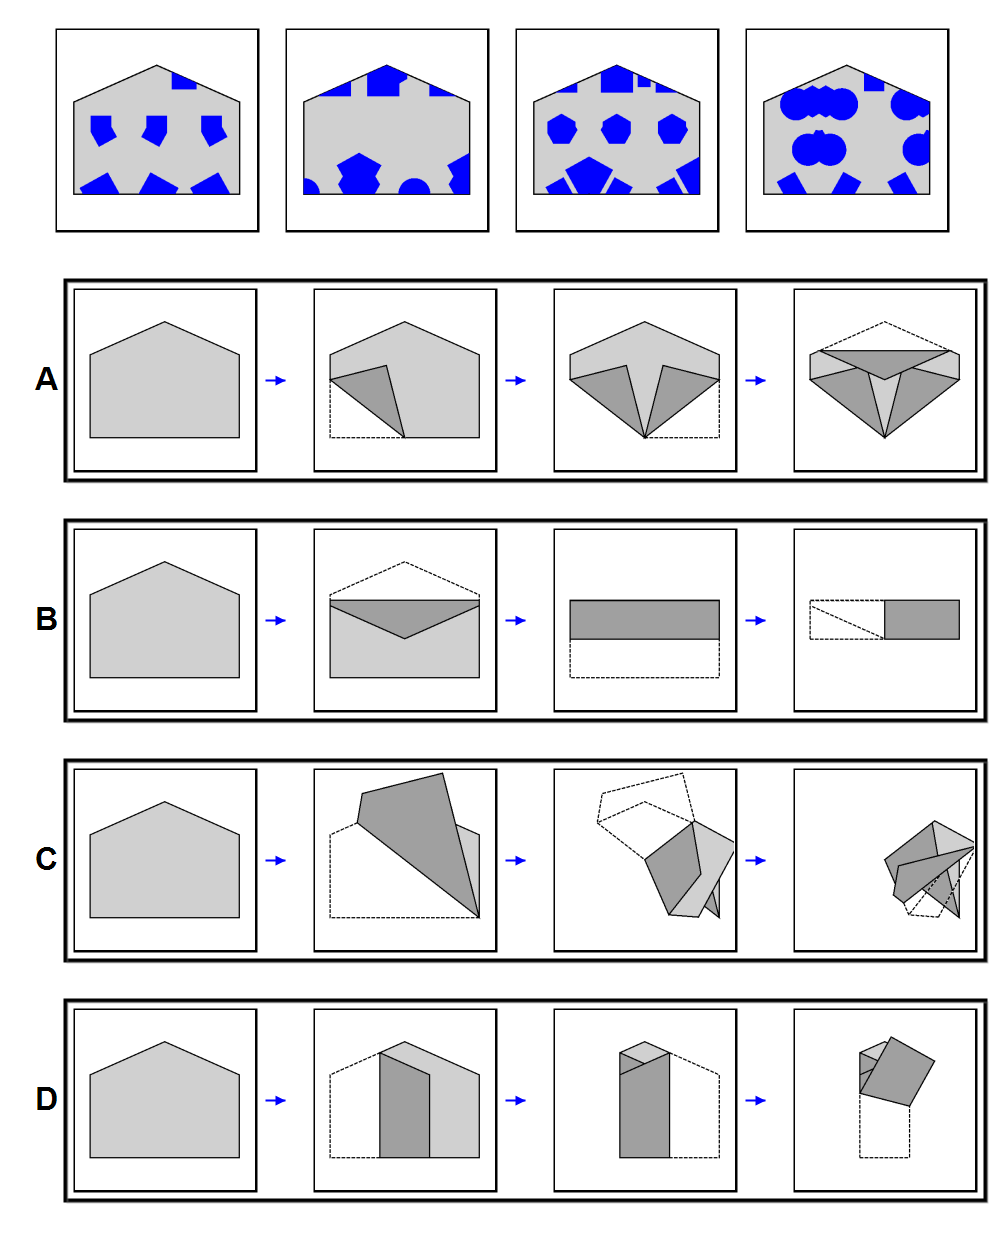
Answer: D